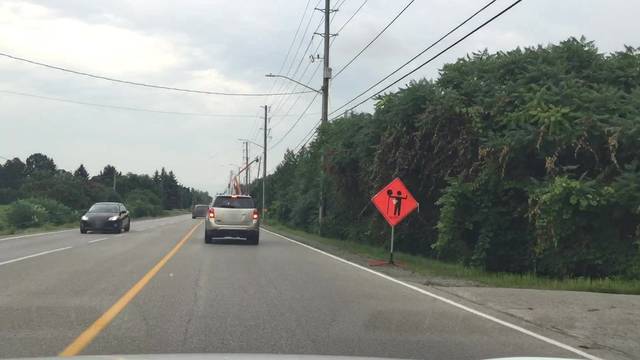
Region: Canada
Coordinates: 43.93, -78.824